Field crop: tomato
Growth stage: 2
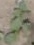
Species: solanum